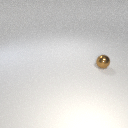
small brown metal sphere